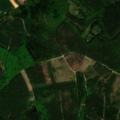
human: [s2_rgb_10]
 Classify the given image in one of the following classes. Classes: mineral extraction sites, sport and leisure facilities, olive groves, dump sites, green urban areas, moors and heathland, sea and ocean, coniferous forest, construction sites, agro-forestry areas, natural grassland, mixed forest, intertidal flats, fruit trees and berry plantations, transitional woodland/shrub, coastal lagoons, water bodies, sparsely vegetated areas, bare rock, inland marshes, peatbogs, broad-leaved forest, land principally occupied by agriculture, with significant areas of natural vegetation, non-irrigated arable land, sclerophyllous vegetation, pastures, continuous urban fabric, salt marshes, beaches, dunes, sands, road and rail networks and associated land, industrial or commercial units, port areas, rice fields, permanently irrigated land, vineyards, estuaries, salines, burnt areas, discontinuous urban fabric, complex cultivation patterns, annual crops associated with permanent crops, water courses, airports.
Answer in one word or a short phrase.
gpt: non-irrigated arable land, broad-leaved forest, mixed forest